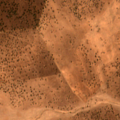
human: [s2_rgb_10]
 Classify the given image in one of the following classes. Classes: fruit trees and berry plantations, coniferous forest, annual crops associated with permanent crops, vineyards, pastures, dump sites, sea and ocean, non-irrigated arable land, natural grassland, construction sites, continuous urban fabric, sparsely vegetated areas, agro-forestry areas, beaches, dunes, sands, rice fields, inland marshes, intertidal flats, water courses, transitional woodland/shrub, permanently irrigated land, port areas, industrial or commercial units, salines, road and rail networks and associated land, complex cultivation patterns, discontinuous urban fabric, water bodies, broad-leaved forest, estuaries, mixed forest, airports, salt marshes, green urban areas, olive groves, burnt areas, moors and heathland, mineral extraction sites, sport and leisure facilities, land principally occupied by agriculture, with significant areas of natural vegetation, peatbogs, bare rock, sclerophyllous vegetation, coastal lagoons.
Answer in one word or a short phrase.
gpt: non-irrigated arable land, pastures, agro-forestry areas